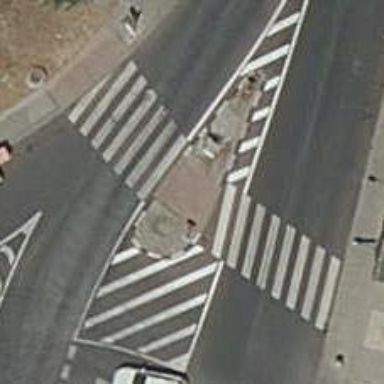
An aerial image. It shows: Asphalt footway with uncontrolled zebra crossing.